Aerial crown-view tile of a tropical tree (Barro Colorado Island, Panama), acquired 20240611:
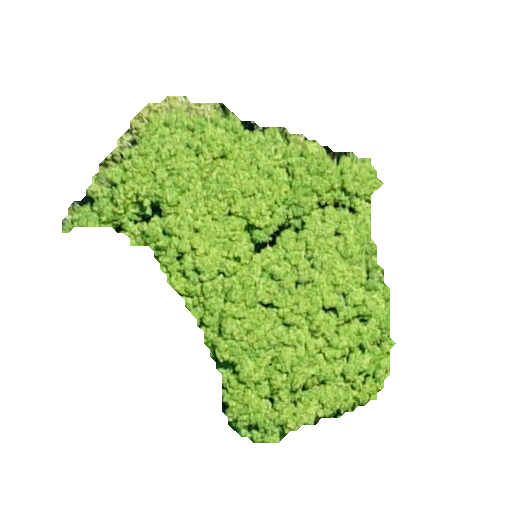
Species: Tabebuia rosea
GBIF accepted scientific name: Tabebuia rosea
Crown area: 103.676 m²